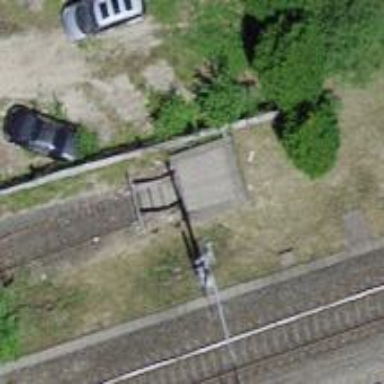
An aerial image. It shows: Railway buffer stop.